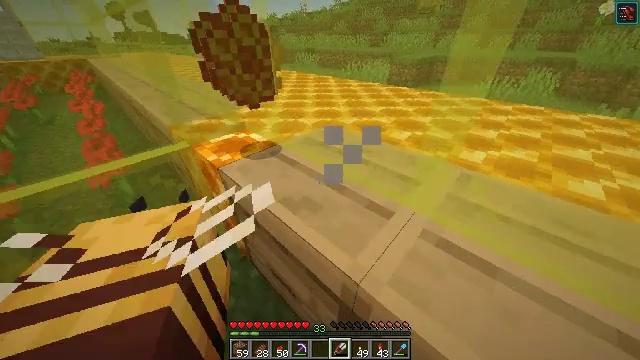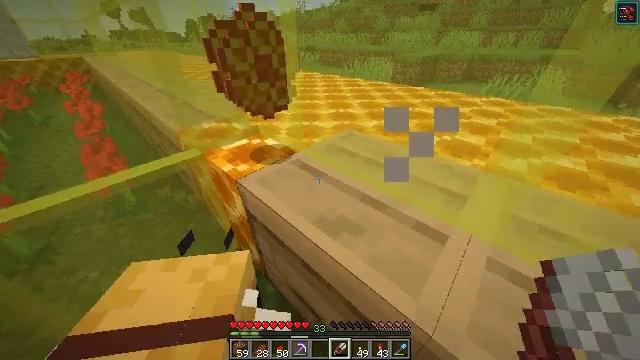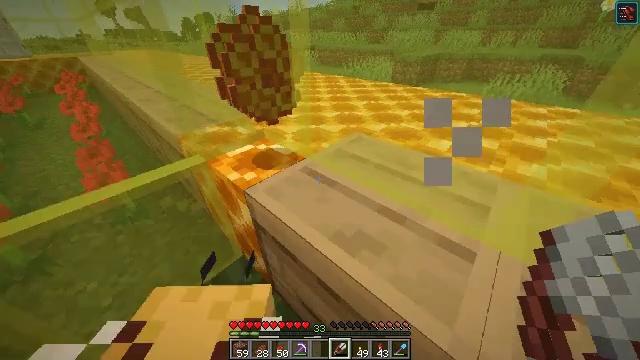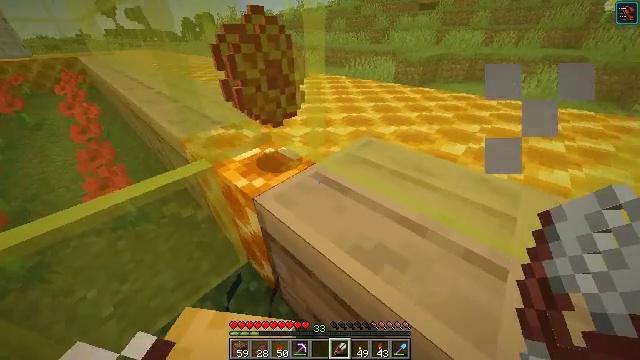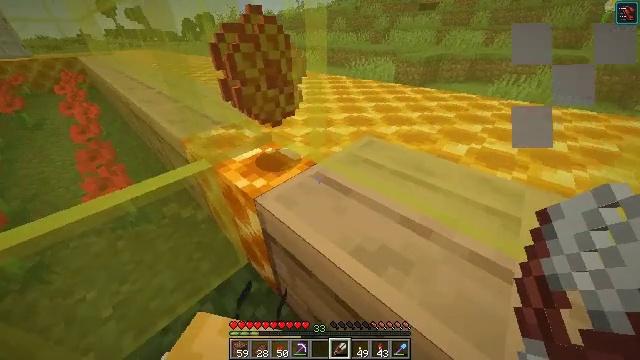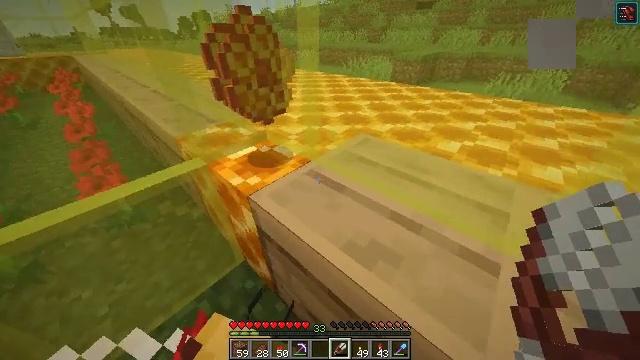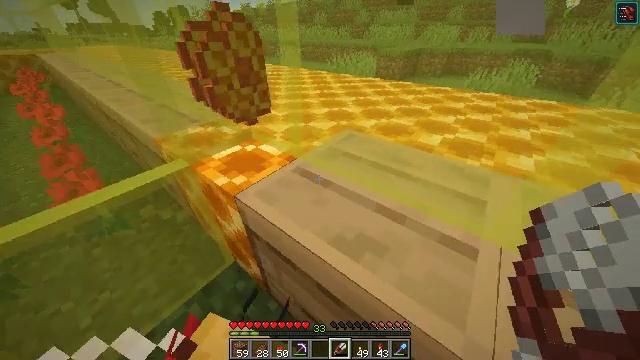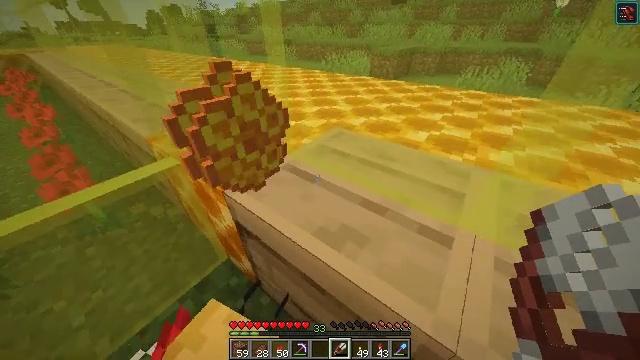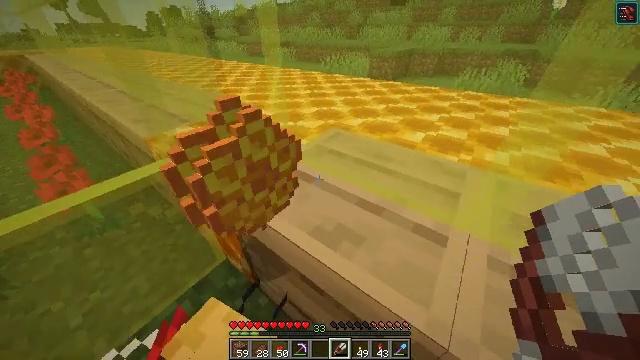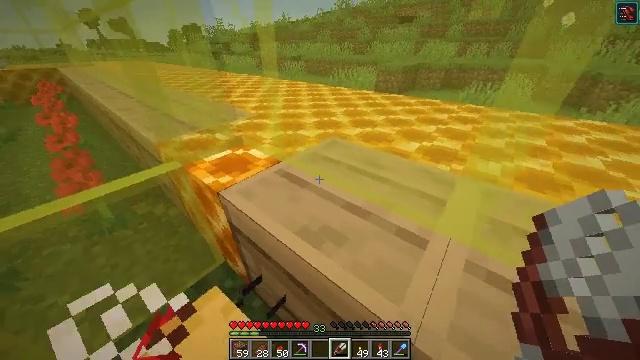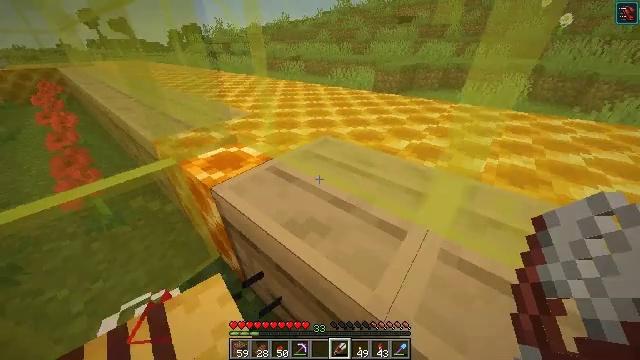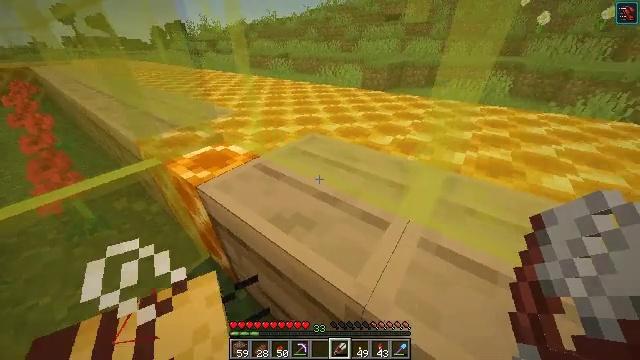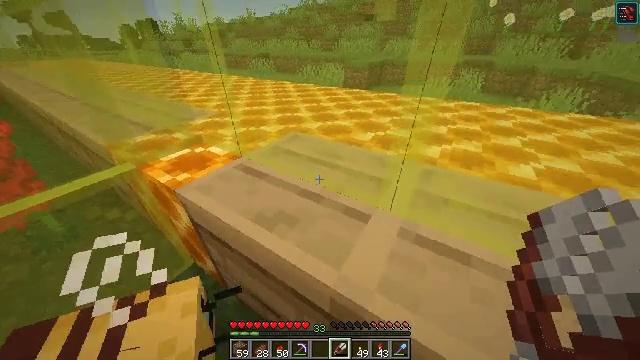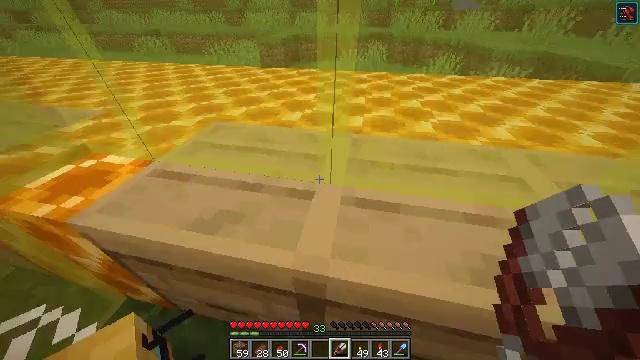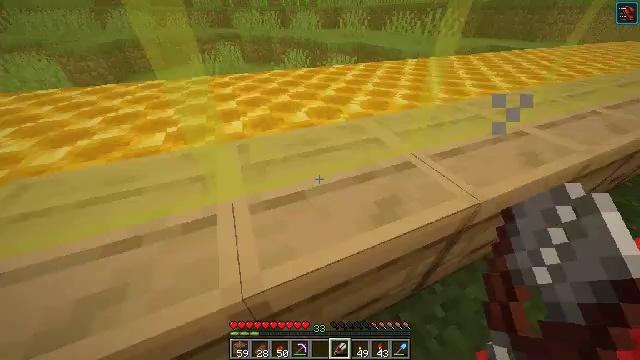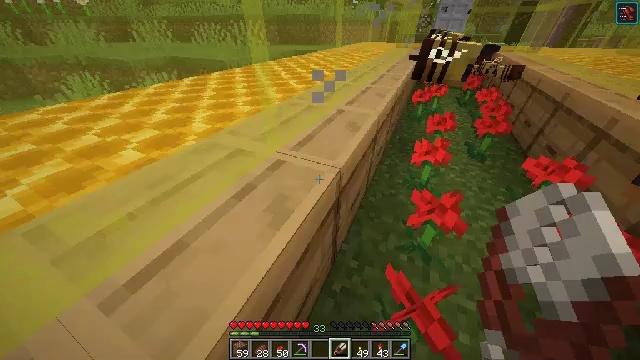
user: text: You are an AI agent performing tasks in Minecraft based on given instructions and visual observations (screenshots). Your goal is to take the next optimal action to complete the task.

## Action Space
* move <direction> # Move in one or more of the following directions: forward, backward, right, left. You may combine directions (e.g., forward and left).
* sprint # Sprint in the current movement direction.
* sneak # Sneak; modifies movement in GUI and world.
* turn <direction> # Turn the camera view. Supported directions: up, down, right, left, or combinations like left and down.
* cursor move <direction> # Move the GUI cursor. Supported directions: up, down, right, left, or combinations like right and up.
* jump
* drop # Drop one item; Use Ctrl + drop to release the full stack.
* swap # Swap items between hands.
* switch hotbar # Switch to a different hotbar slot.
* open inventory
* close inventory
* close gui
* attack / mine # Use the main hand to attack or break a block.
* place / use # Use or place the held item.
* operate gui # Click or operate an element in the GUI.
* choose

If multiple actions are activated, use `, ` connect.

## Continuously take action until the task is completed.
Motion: motion action
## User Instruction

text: Organize honeycombs in a 2x2 pattern to craft a honeycomb block.
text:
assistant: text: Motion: move forward
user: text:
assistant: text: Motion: move forward
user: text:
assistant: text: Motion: no_op
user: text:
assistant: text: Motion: no_op
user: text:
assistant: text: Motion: no_op
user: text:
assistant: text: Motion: turn right
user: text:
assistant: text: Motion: turn right
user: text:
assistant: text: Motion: no_op
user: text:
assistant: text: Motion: turn left and up
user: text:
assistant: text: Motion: no_op
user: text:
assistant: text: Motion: turn right
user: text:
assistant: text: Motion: turn right
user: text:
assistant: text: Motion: turn right and down
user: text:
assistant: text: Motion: turn right
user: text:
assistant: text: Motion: turn right and up
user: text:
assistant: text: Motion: turn right and up
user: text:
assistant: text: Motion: move forward and move right, turn right and up
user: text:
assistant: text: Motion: move forward and move right
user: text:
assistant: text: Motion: move forward and move right
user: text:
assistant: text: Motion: move forward and move right
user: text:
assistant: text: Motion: move forward and move right
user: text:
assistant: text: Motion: move forward and move right
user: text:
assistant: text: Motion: move forward
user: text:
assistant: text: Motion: move forward
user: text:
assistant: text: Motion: move forward
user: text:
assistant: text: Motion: no_op
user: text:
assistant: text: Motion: no_op
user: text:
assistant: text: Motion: no_op
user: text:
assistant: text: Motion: no_op
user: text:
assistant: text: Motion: no_op